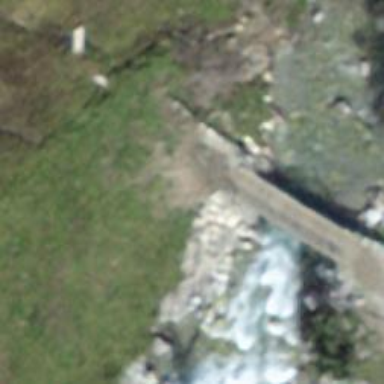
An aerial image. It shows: Path leading to bridge.